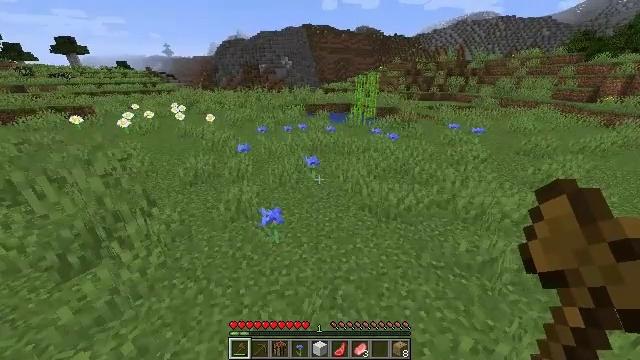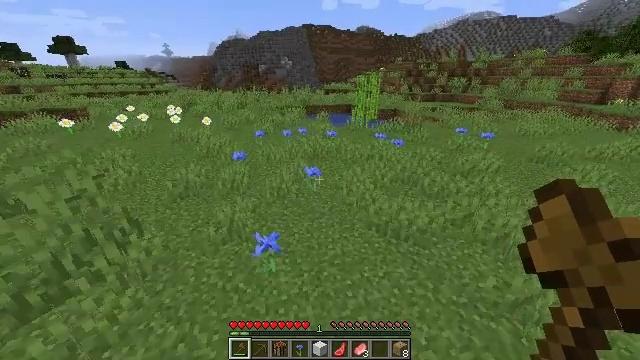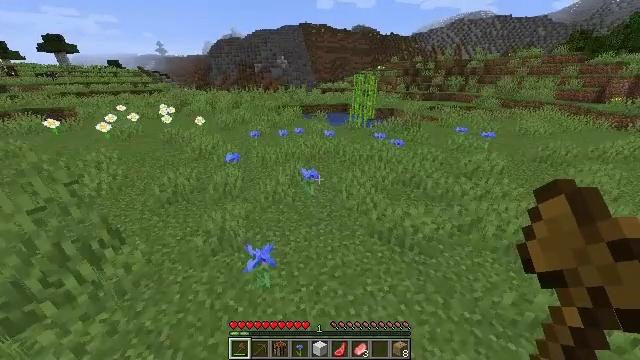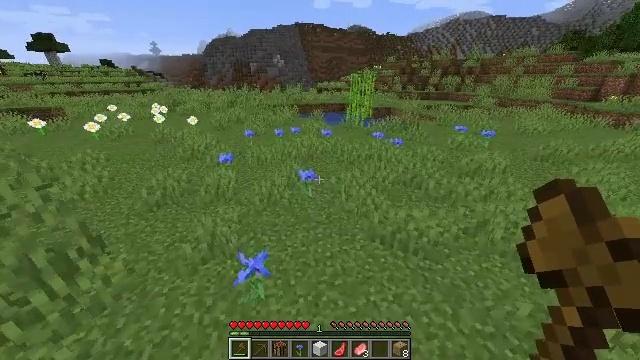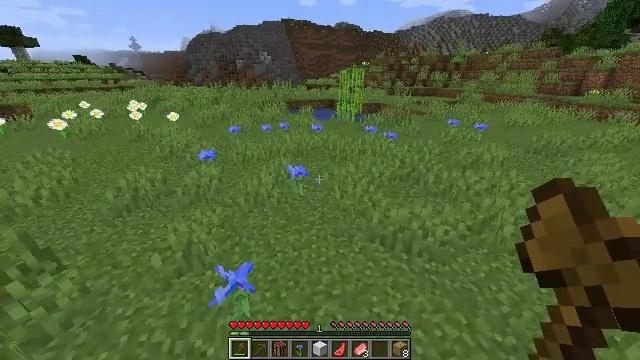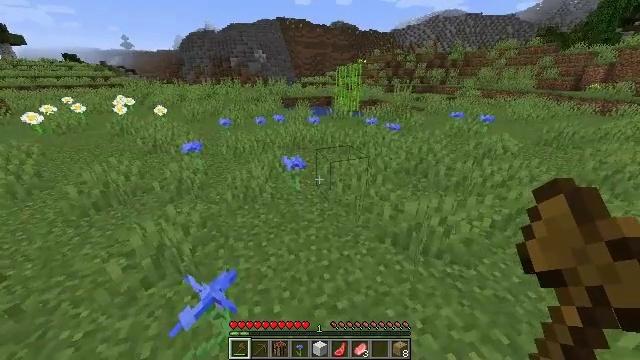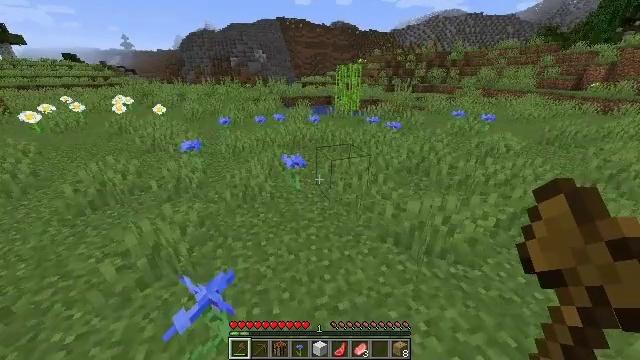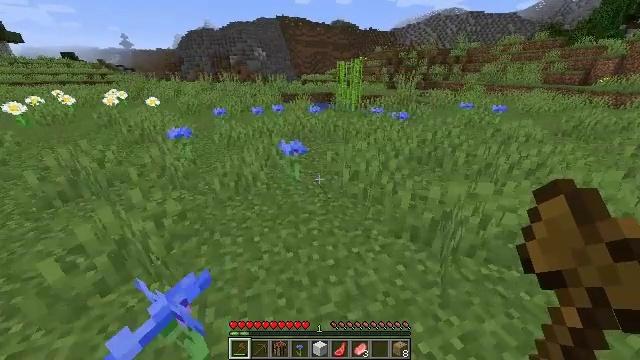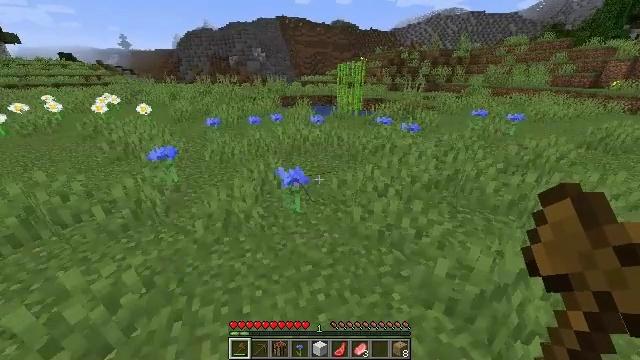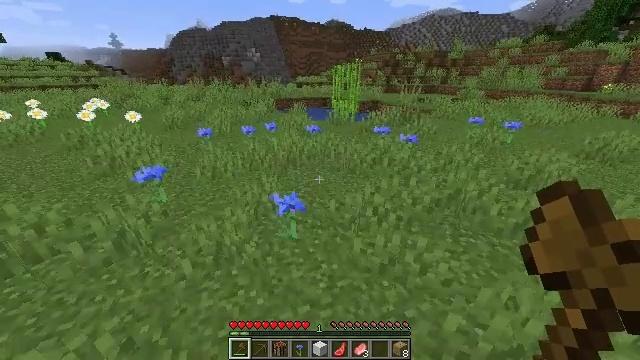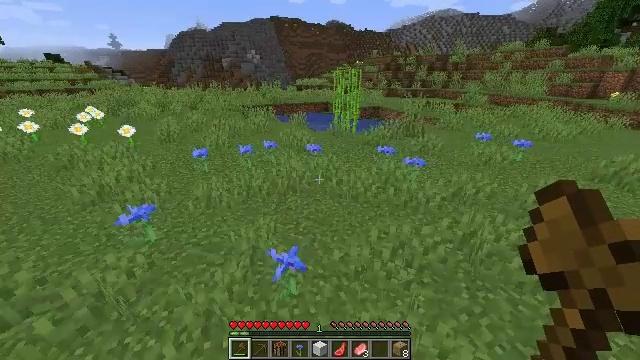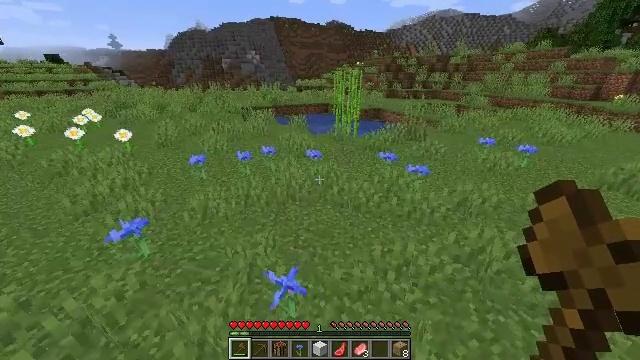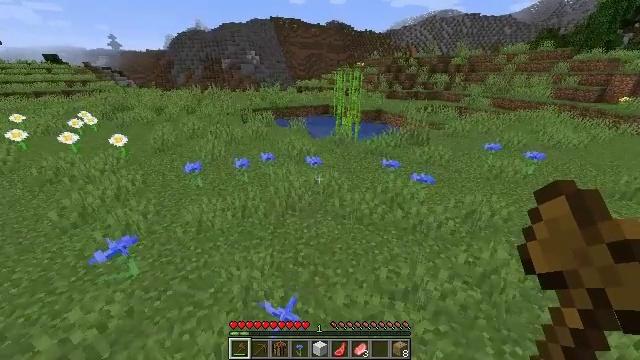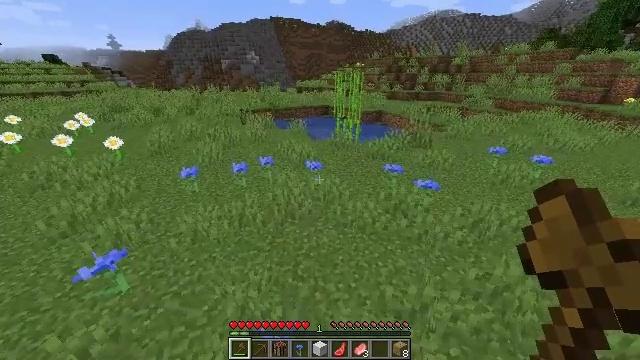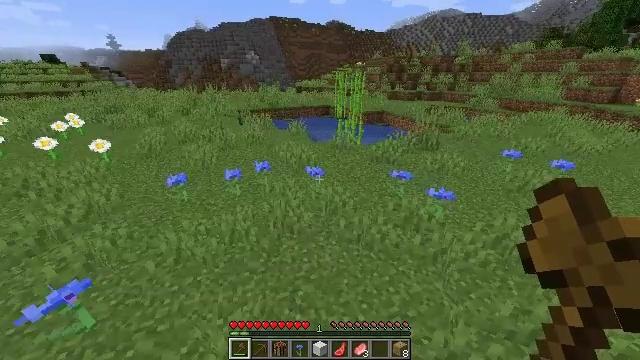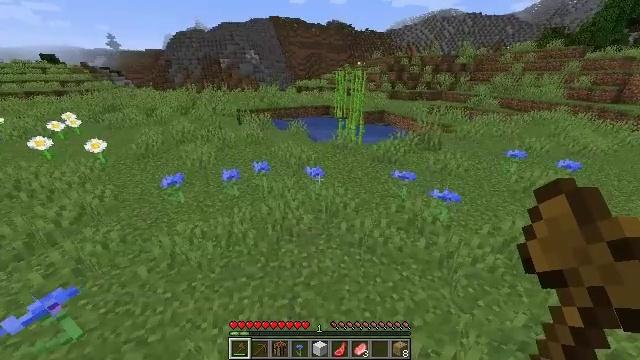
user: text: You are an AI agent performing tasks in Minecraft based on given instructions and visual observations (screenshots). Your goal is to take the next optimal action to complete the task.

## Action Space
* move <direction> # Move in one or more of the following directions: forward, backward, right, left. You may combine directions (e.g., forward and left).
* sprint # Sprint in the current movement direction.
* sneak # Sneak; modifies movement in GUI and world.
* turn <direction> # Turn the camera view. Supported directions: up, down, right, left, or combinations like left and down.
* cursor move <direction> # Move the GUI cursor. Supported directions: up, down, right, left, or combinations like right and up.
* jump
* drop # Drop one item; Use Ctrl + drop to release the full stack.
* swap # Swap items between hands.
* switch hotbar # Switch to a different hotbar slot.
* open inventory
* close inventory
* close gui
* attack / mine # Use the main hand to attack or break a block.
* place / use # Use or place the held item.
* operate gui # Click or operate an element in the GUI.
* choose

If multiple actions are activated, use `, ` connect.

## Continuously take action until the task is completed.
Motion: motion action
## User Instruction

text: Collect sugar cane near water sources.
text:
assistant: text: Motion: move forward, jump
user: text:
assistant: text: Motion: move forward, jump
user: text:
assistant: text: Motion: move forward, jump
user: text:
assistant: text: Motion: move forward, turn right, jump
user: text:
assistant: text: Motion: move forward, turn right, jump
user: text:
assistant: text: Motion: move forward, jump
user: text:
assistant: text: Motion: move forward, jump
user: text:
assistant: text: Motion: move forward, jump
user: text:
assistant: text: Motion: move forward, turn right, jump
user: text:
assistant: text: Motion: move forward, jump
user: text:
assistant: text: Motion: move forward, jump
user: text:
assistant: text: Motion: move forward, jump
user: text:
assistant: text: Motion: move forward, jump
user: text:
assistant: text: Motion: move forward, jump
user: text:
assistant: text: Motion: move forward, jump
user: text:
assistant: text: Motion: move forward, jump
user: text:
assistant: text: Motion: move forward, jump
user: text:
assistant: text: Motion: move forward, jump
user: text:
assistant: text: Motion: move forward, jump
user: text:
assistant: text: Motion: move forward, jump
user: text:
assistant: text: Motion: move forward, jump
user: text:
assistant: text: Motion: move forward, jump
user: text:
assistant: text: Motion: move forward, turn right, jump
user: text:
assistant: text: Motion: move forward, turn right, jump
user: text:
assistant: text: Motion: move forward, turn right, jump
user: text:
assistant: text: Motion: move forward, turn right and down, jump
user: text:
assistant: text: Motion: move forward, turn right and down, jump
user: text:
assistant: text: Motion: move forward, jump
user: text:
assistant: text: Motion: move forward, jump
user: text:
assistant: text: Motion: move forward, jump